Question: i'm trying to make tower defense game, i'm implementing game map for fast lookup entities in exact radius. I made it work with std::list ( for fast push_back entity pointer, and not bad deletion from any point of list), but i found that iterating through 1500 elements of list is super long. I cant hit even 10 FPS of my game. I'll show what MSVS shows in profiler:

after getEntitiesInRadius call next is != operator which is comparison with end of list. Next is == operator call. It runs in debug mode. But i think even for debug iterating 1500 elements is too long. Maybe i wrong with this assertion?
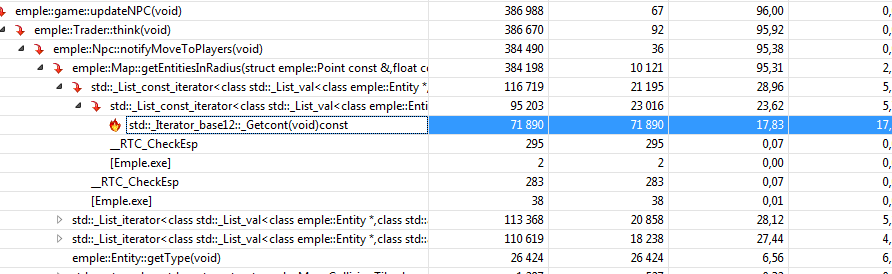
Answer: I'd assume your map is of a fixed size throughout the game? 'std::list' is not at all a good choice if you want 'fastest', I'd start with a 'vector', and only if that doesn't suffice I'd look at other solutions.
You say you use list for 'fast push_back', but unless a vector is being resized (which can be avoided by using 'reserve', certainly on fixed size entities (as a game map would be)), push_back on a vector will be a lot faster.
Deletion might be slower (but that's not given).
On top of that, performance testing on a debug version doesn't make sense at all, first make sure there is a problem before you try to solve it!